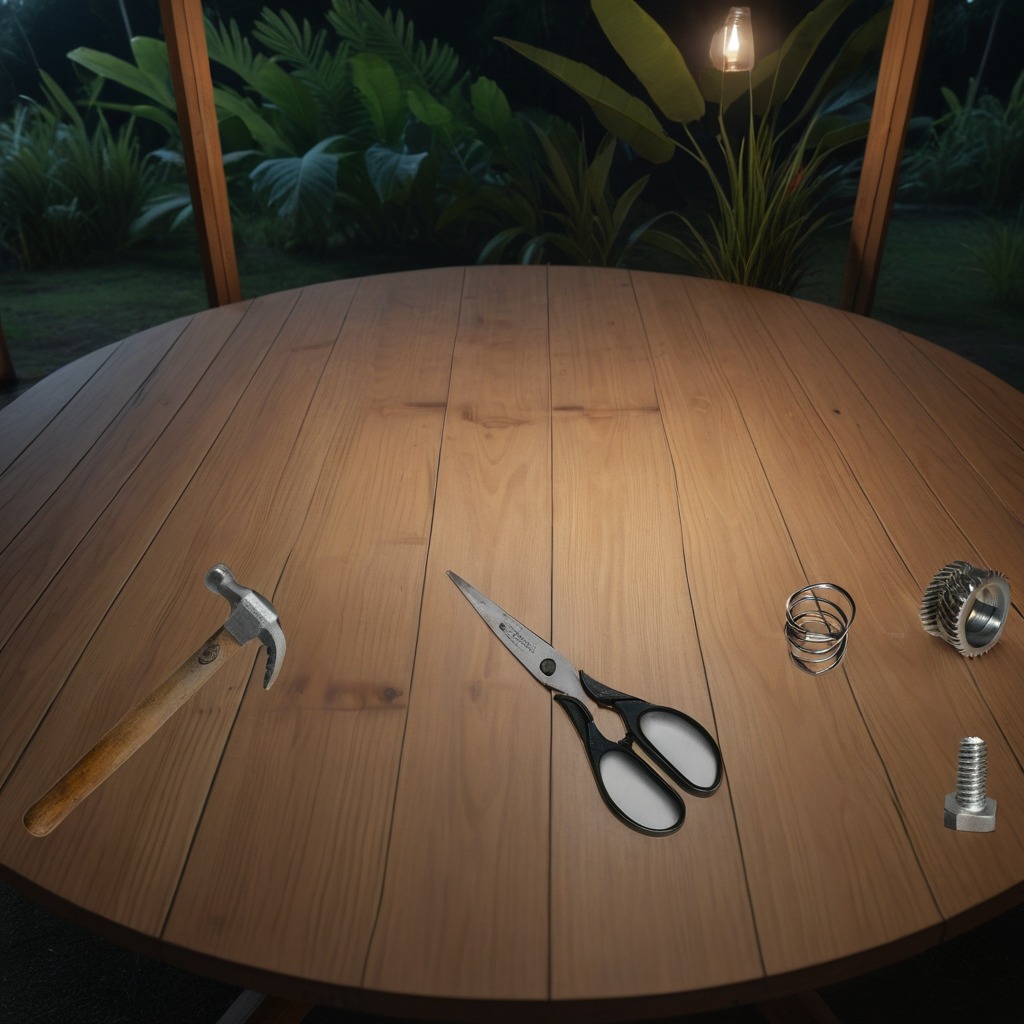
A metal gear with teeth, a metal machine screw, a hammer, a coiled metal spring, and a pair of scissors are lying on the wooden table.